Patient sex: M
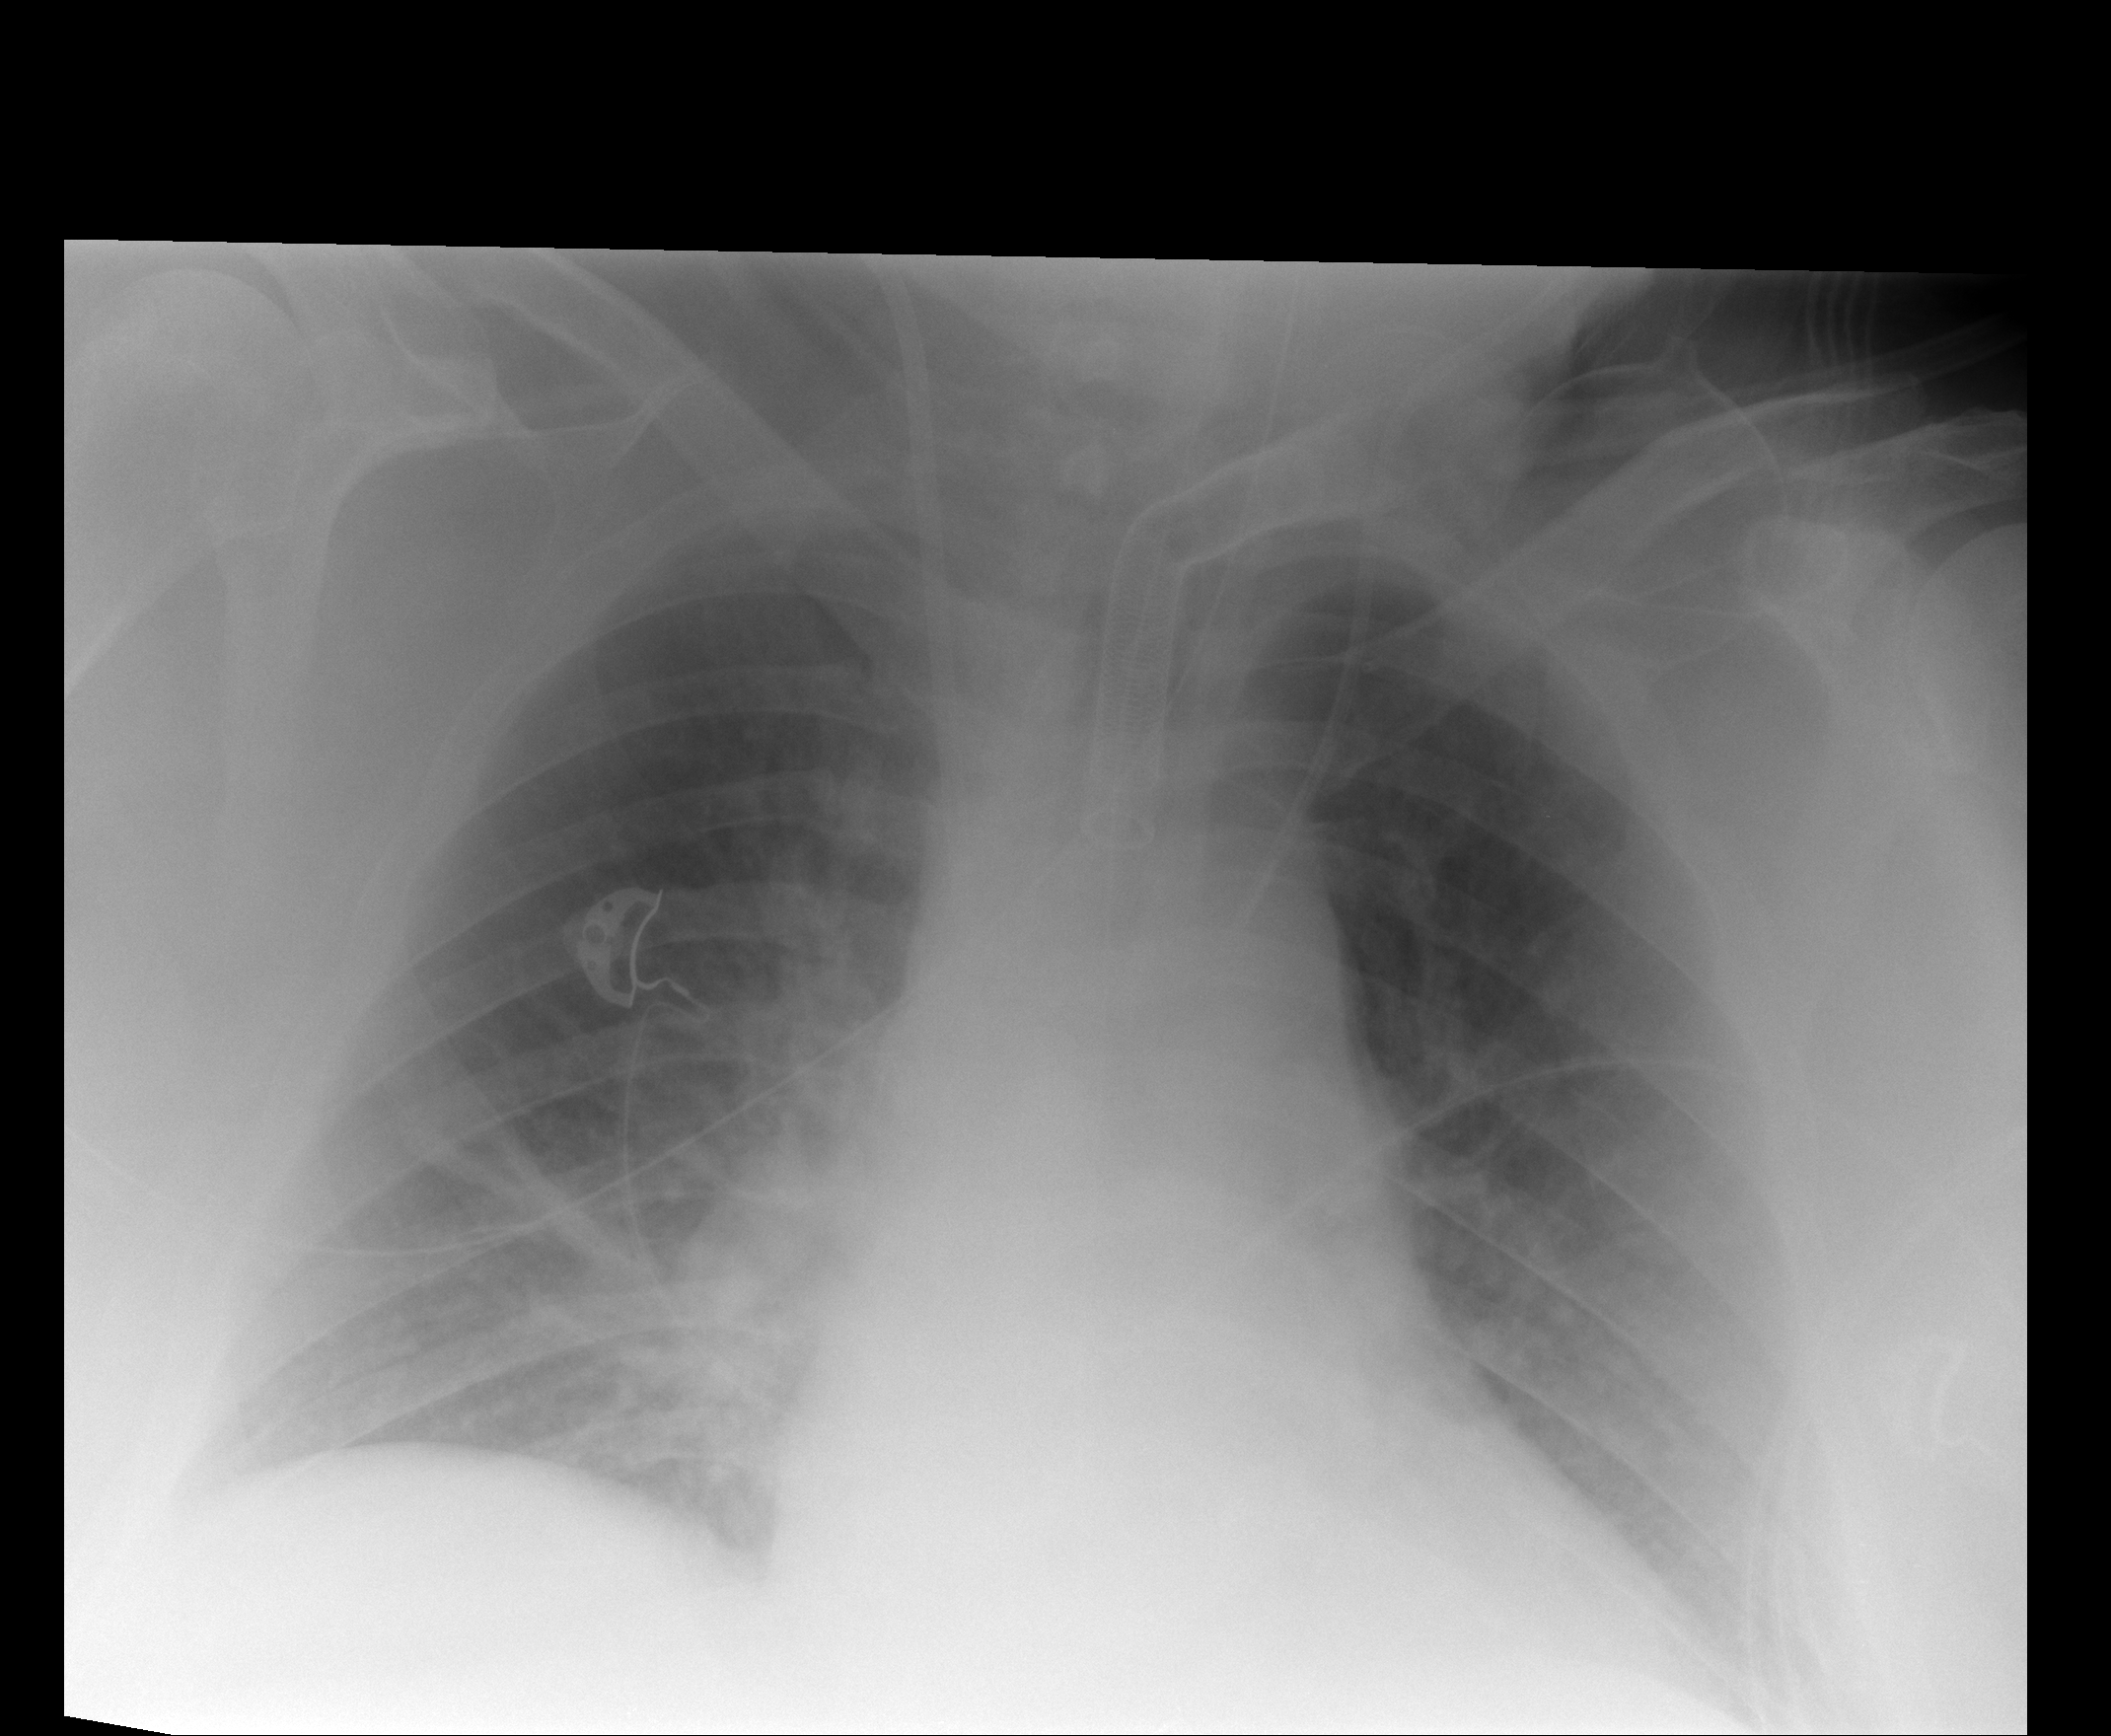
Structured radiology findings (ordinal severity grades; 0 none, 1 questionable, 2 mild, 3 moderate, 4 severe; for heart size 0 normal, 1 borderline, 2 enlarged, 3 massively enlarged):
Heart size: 2
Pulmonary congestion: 2
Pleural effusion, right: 0
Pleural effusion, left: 0
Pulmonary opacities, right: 2
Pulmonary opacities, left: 0
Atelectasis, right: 3
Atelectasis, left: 0